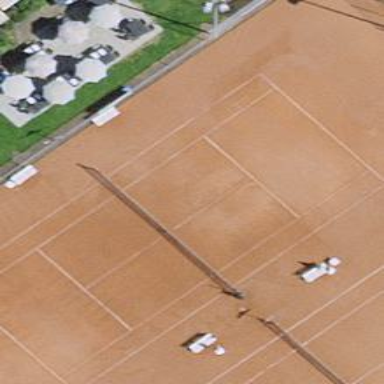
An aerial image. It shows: Tennis court with tartan surface.